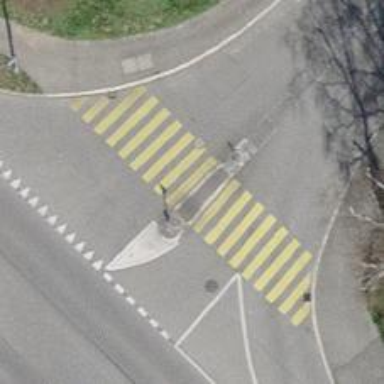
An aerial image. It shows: Zebra crossing on footway.